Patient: sex M, age 42
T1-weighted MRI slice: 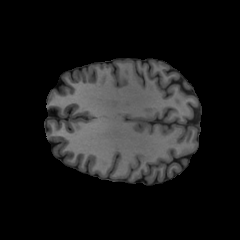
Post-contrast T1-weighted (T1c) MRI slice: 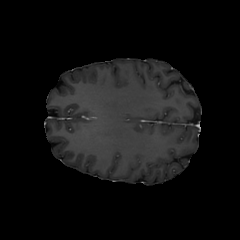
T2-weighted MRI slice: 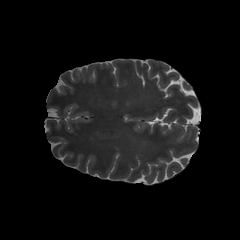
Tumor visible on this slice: no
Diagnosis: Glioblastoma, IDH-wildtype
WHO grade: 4